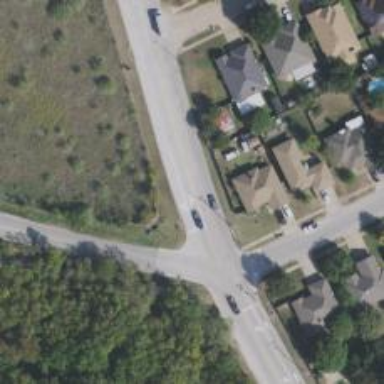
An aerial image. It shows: Tertiary road.